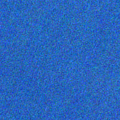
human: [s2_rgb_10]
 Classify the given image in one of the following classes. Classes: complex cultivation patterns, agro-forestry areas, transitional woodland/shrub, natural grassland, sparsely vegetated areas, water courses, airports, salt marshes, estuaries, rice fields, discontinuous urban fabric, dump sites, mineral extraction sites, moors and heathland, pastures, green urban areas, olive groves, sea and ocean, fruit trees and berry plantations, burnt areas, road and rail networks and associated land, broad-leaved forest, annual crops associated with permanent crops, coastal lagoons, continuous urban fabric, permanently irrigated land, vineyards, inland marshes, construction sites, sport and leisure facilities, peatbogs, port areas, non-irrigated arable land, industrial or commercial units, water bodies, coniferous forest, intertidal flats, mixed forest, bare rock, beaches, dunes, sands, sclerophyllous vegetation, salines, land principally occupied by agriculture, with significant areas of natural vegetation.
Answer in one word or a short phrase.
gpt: sea and ocean